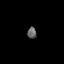
Tissue: skin
Cell type: Epithelial cells
Senescence score: 0.2318
Nuclear area (px): 102
Mean DAPI intensity: 99.971